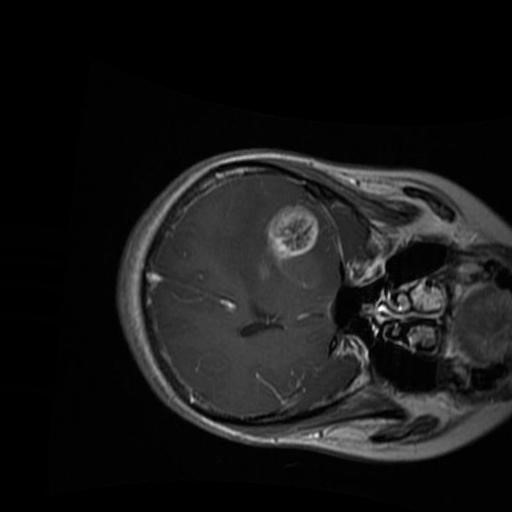
Label: brain_glioma